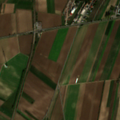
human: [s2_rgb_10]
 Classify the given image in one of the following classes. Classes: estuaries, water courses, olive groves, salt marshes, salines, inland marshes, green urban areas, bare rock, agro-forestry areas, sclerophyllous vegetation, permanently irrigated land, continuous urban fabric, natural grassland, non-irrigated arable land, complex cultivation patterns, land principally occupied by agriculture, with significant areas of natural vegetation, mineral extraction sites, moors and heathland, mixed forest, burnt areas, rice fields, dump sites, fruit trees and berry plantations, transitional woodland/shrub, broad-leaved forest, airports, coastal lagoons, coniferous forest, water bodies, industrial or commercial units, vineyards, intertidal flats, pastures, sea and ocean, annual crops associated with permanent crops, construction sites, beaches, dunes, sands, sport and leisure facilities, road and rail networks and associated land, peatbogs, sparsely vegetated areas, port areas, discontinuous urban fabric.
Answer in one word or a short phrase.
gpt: discontinuous urban fabric, non-irrigated arable land, vineyards, complex cultivation patterns